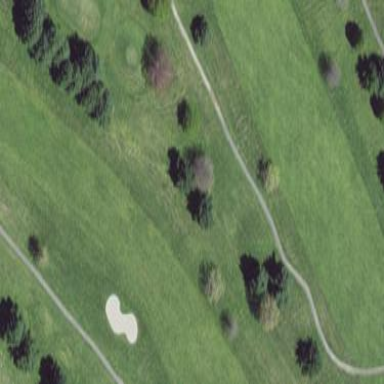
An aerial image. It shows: Golf fairway surrounded by grass.